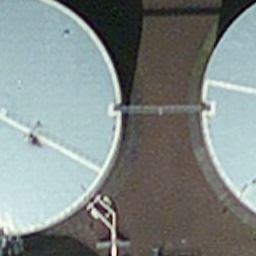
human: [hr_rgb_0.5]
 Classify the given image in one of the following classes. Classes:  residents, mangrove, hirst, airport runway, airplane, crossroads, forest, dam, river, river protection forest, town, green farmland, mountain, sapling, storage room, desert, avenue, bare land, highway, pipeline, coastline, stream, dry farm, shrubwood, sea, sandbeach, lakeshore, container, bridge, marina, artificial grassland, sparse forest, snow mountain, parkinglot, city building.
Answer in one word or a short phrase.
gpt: storage room